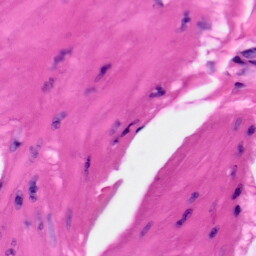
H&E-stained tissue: Skin